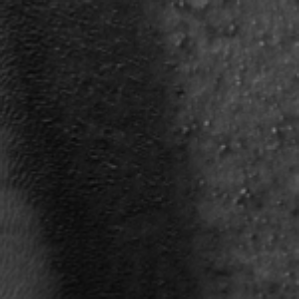
Label: frost